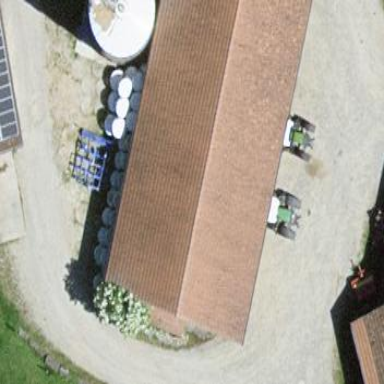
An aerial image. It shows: Barn.